Question: Running SQL Server 2005/2008, I am rewriting my query to be cleaner and more compliant to not include bad habits. I used to have lots of 'IF' statements and 'PIVOT' to do this, but found a better way to achieve it now and just need a last bit to make it almost perfect.
'''
DECLARE @startdate DATETIME;
DECLARE @enddate DATETIME;
DECLARE @showstore INT;
DECLARE @showcashier INT;
DECLARE @showregister INT;
DECLARE @showdate INT;
DECLARE @sql NVARCHAR(MAX);
DECLARE @result0 NVARCHAR(MAX);
SET @startdate = '1/1/2012';
SET @enddate = '2/28/2013';
SET @showdate = 1;
SET @showstore = 0;
SET @showcashier = 1;
SET @showregister = 0;
SET @startdate = DATEADD(DAY, DATEDIFF(DAY, 0, @startdate), 0);
SET @enddate = DATEADD(DAY, DATEDIFF(DAY, 0, @enddate), 0);
SET @sql = N'CREATE TABLE ##a13 (' + SUBSTRING(
CASE WHEN @showdate = 1 THEN ',[Transaction Date] DATETIME' ELSE '' END +
CASE WHEN @showstore = 1 THEN ',[Store ID] VARCHAR(10)' ELSE '' END +
CASE WHEN @showcashier = 1 THEN ',[Cashier] VARCHAR(100)' ELSE '' END +
CASE WHEN @showregister = 1 THEN ',[Register] VARCHAR(20)' ELSE '' END, 2, 2000);
DECLARE myCursor CURSOR FOR
SELECT DISTINCT c.CurrencyDesc
FROM dbo.Currencies AS c INNER JOIN dbo.rpPay AS p ON c.POSCurrency = p.PayType
INNER JOIN dbo.RPTrs AS r ON r.ReceiptNO = p.ReceiptNo
WHERE
c.CurrencyDesc <> 'Testing' AND c.CurrencyDesc <> 'Cash Change' AND
r.TRSDate >= @startdate AND r.TRSDate <= @enddate
OPEN myCursor
FETCH NEXT FROM myCursor INTO @result0
WHILE @@FETCH_STATUS = 0
BEGIN
SET @sql = @sql + ',[' + @result0 + '] INT'
FETCH NEXT FROM myCursor INTO @result0
END
CLOSE myCursor
DEALLOCATE myCursor
SET @sql = @sql + ')'
EXECUTE sp_executesql @sql, N'@startdate DATETIME,
@enddate DATETIME',@startdate, @enddate;
SET @sql = 'SELECT * FROM ##a13; DROP TABLE ##a13'
EXECUTE sp_executesql @sql
'''
This Returns a table empty of rows. (know that the Currencies tables has more CurrencyDesc then shown here because these are just the ones used in the date range provided)

Which is exactly what I expect from it. Great so far so good. Now I need to add rows of data to it based on a Date Range ('@startdate >= and <= @enddate') and depending on what they have checked off from the 4 possible options ('@showstore, @showcashier, @showdate, @showregister')
Example : Date from 1/1/2013 till 2/28/2013 and show Register only (as seen in the picture) should have this DATA :
'''
| Register | Cash | House Acct | MasterCard | Visa/MC
--------------------------------------------------------
1 | 01 | 20.00 | 235.25 | 1235.32 | 135.23
2 | 02 | 30.00 | 3542.42 | 323.52 | 523.64
3 | 03 | 23.35 | 100.32 | 3267.24 | 235.25
'''
Reason for 2005/2008 is because some of the clients this is executed against, still use 2005 and in order to use 'PIVOT' I would have to change the compatibility level on each database that is 2005.
PS. Before I get yelled at again, if I use #a13 instead of the global ##a13 it gives me
'''
Msg 208, Level 16, State 0, Line 1
Invalid object name '#a13'.
'''
What can I do about that so I don't use global temp tables?
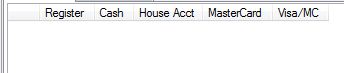
Answer: If I am incorrect here, please clarify.
I BELIEVE you are asking how to populate a table with dynamic columns based on user input. The answer here is,
The best practice for this kind of thing is to have ALL the fields in your output table, then in your application/display layer you only show the fields that the user has requested.
Customizing a table layout within TSQL just to make a clean presentation introduces a lot of unnecessary complexity. This complexity comes with an increased performance cost as well.
If you have a static output table then it's trivial to return your data using the parameters given.